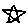
Label: star